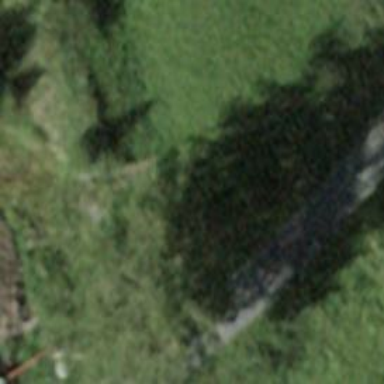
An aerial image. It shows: Blue bench.